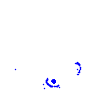
Particle: kaon